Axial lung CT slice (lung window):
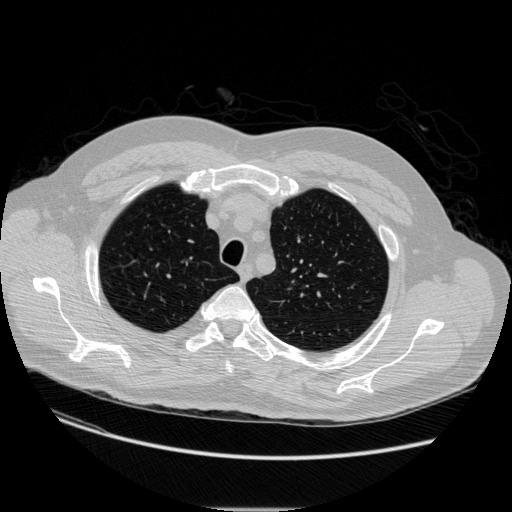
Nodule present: no